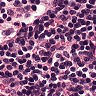
Metastatic tissue present: no